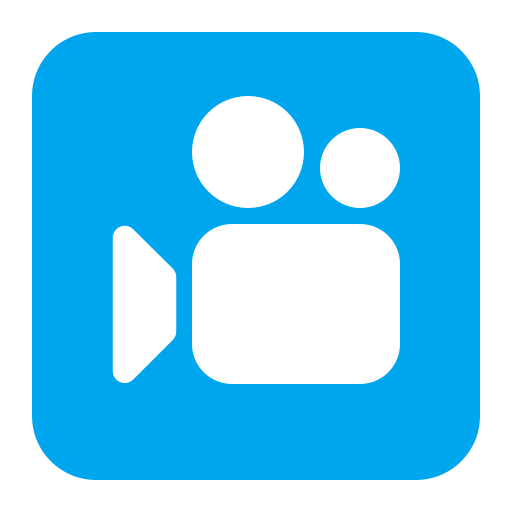
cinema flat